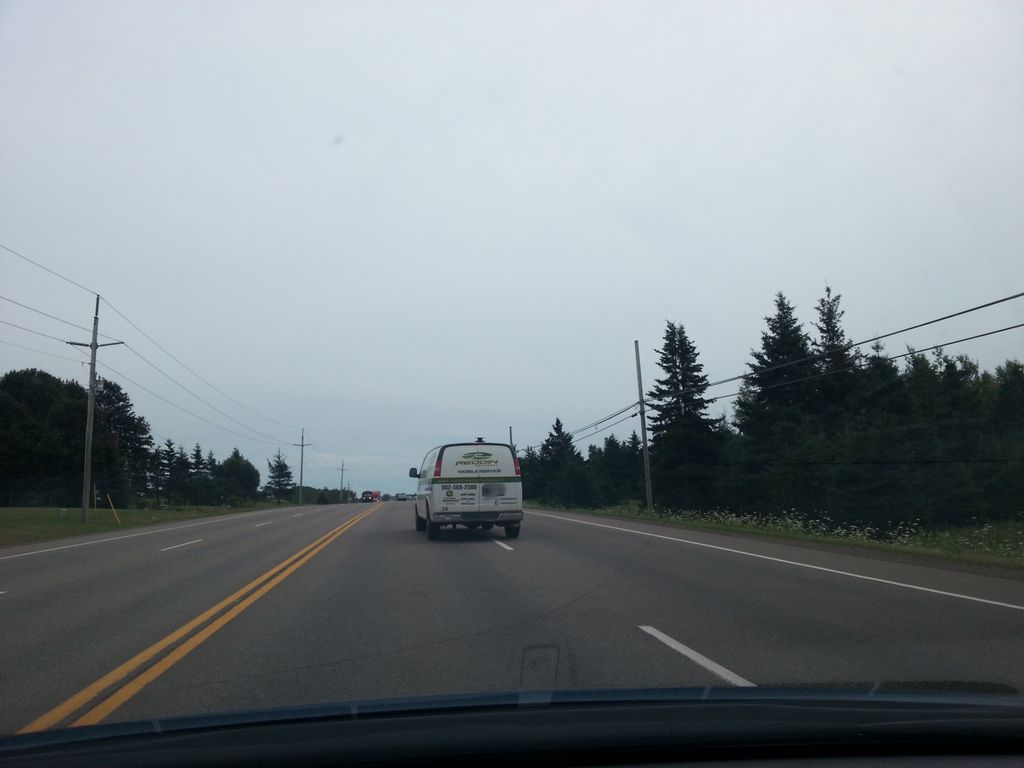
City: charlottetown